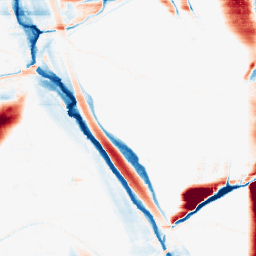
Category: morphological
Decomposition family: morphological_rect
Decomposition parameters: operation: average
width: 50
height: 5
Upsampling method: quartic
Upsampling parameters: scale: 4
Upsampling scale: 4